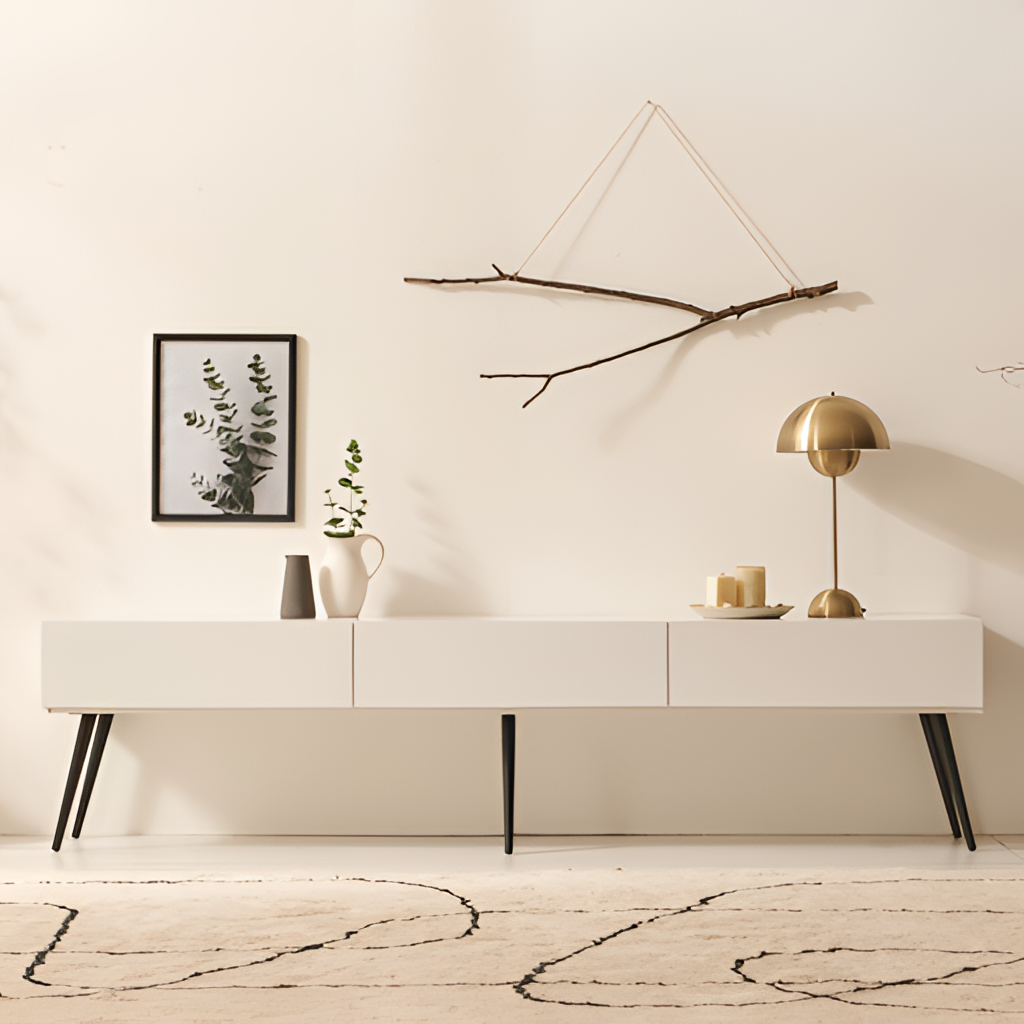
living room, white wood console table, minimalist, carpet flooring, with abstract pattern, paint wallpaper, with solid pattern